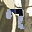
Label: 7